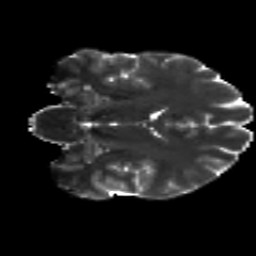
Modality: T2w
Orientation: coronal
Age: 20
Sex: male
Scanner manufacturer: siemens
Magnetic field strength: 3 T
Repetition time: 8.8 s
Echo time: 0.085 s